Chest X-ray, PA view. Patient: 24 years old, sex M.
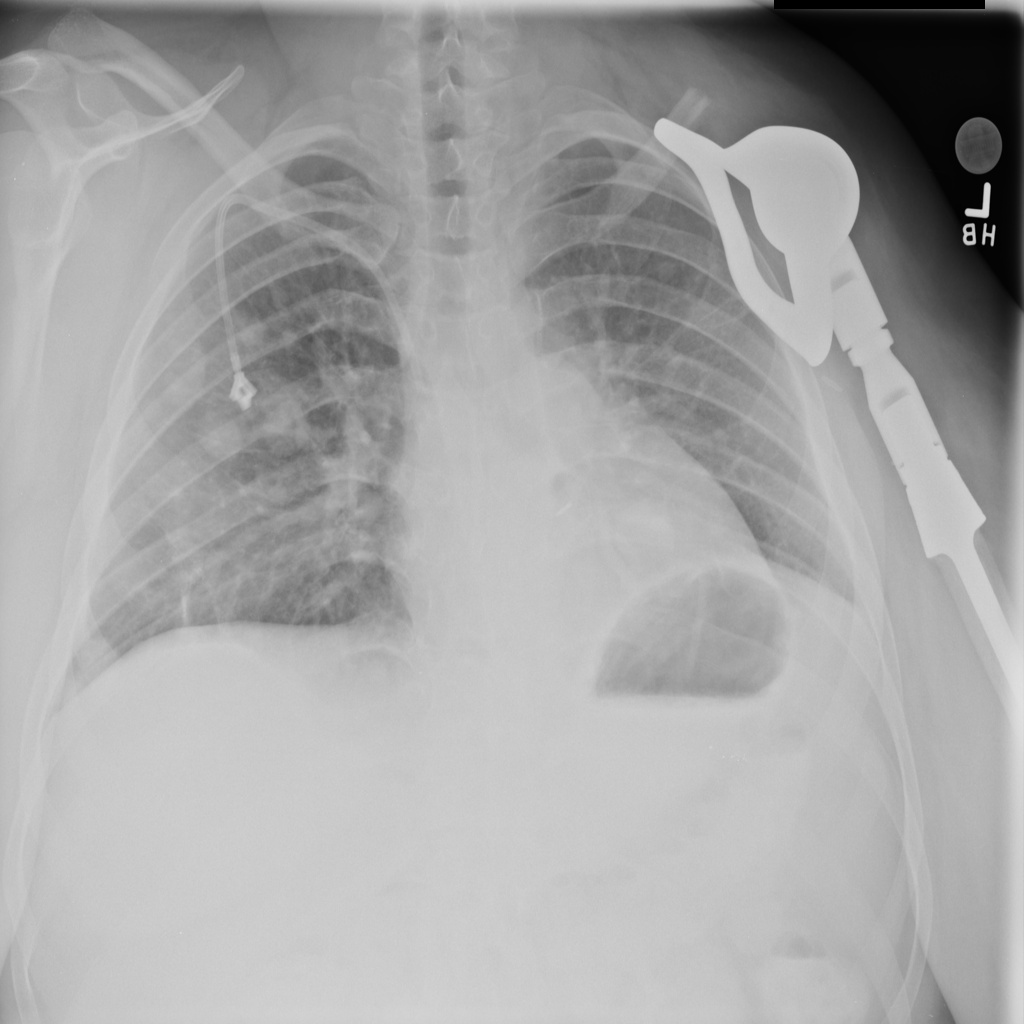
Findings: Atelectasis, Infiltration